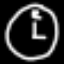
Label: clock